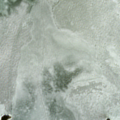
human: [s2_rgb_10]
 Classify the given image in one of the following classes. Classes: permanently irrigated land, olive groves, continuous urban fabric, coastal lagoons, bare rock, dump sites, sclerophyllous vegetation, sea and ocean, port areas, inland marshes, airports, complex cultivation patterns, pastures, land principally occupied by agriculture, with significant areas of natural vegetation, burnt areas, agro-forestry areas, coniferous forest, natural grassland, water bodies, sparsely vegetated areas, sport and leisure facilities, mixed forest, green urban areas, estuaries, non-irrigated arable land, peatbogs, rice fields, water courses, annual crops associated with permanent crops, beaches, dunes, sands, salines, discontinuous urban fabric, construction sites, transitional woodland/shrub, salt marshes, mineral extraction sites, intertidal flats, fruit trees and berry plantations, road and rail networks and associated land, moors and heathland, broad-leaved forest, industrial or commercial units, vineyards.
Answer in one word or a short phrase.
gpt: sea and ocean